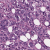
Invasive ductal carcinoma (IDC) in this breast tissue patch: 1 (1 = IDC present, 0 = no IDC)